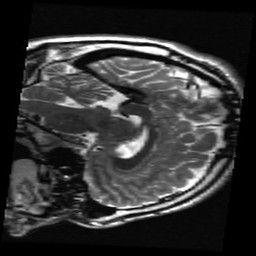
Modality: T2w
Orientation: sagittal
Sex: male
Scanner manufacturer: ge
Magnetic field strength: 3 T
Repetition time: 5 s
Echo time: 0.1015 s